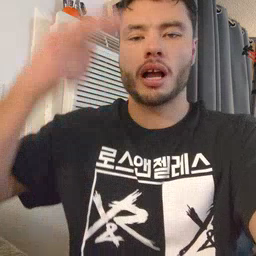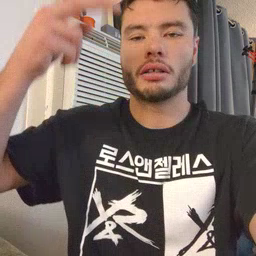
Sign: high